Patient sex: F
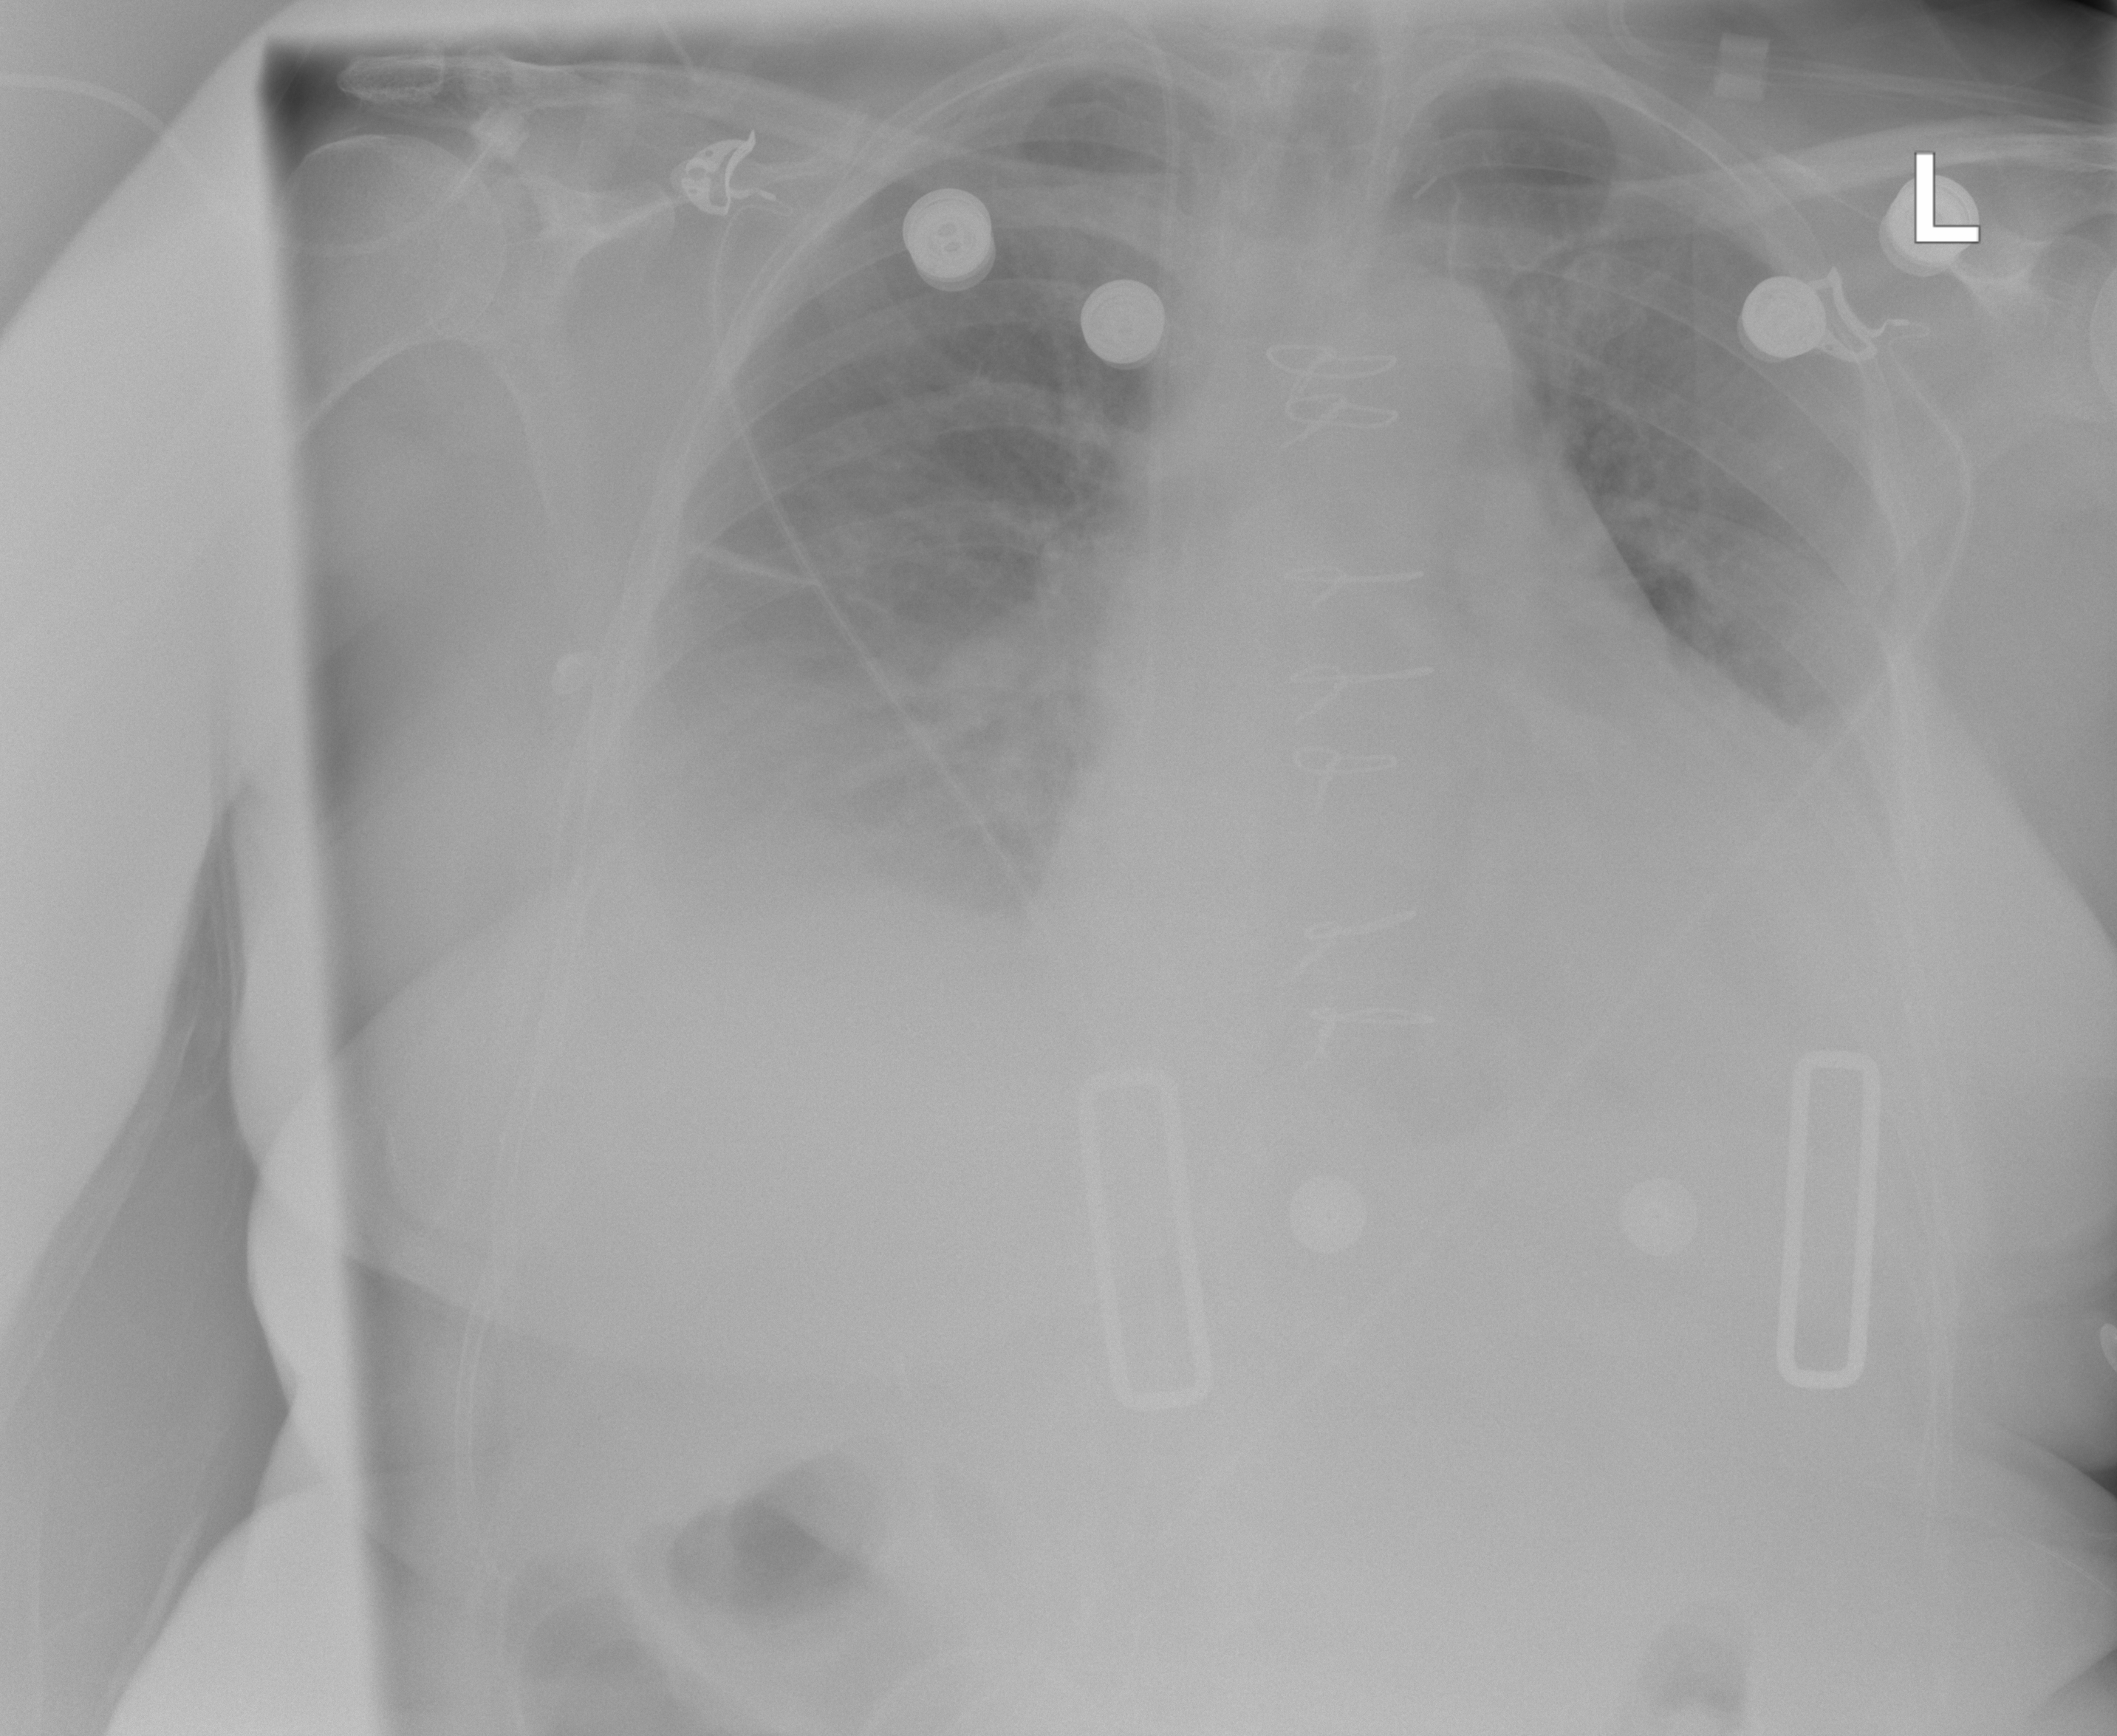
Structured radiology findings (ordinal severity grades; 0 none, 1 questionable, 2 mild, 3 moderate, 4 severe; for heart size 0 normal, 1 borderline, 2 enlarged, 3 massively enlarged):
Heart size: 2
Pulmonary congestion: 2
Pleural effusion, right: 2
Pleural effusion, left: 2
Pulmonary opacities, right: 0
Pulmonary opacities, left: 0
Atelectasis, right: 2
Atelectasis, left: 2